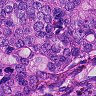
Metastatic tissue present: yes